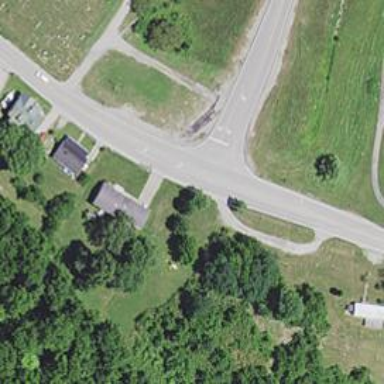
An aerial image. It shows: Secondary road.